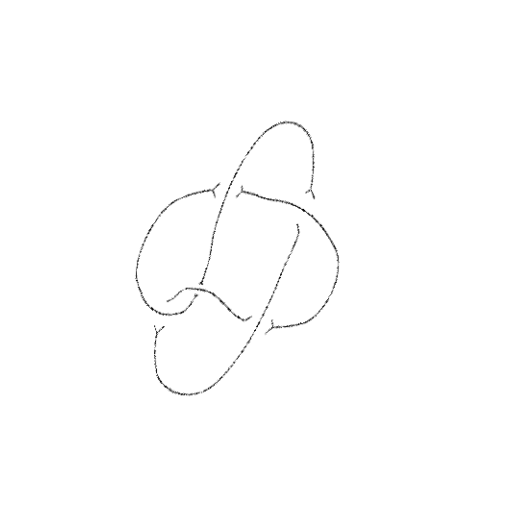
Crossing number: 5